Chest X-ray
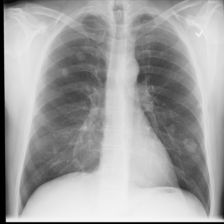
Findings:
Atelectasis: negative
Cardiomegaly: negative
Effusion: negative
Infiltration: negative
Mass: negative
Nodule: positive
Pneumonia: negative
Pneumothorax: negative
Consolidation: negative
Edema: negative
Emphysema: negative
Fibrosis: negative
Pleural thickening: negative
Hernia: negative